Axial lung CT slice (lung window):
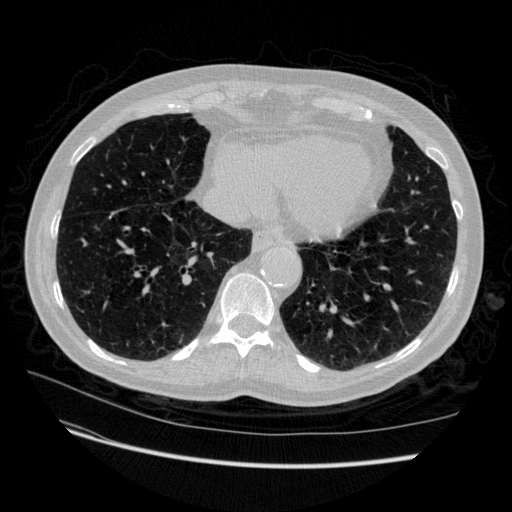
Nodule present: yes
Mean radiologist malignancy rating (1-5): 1